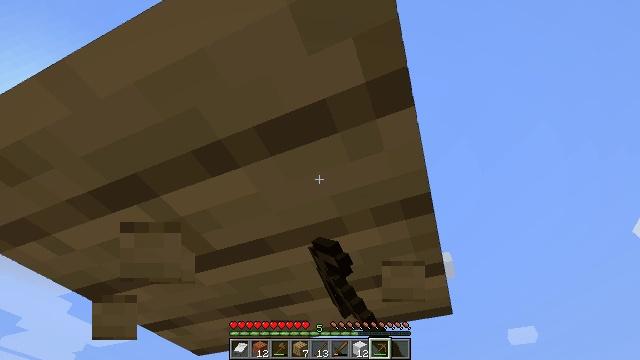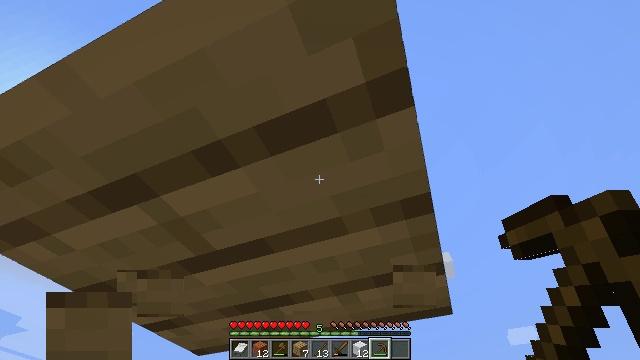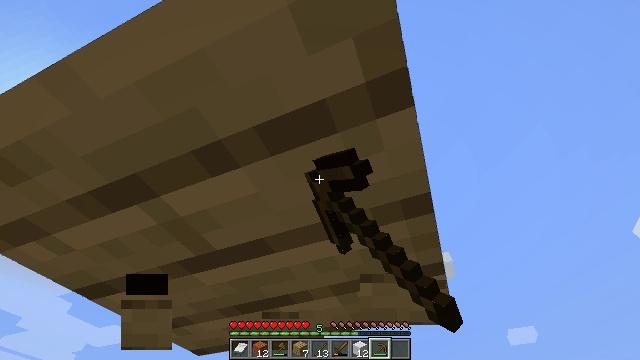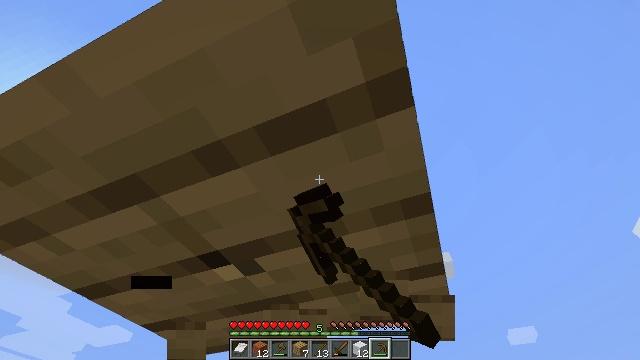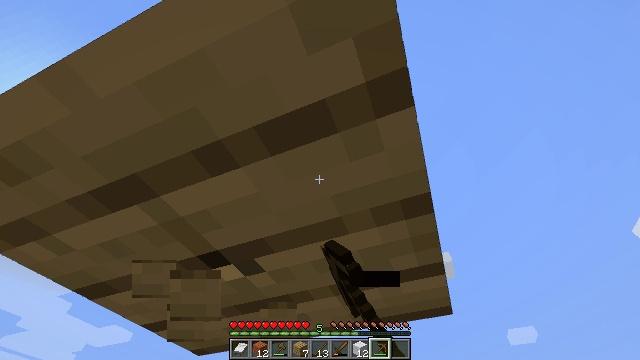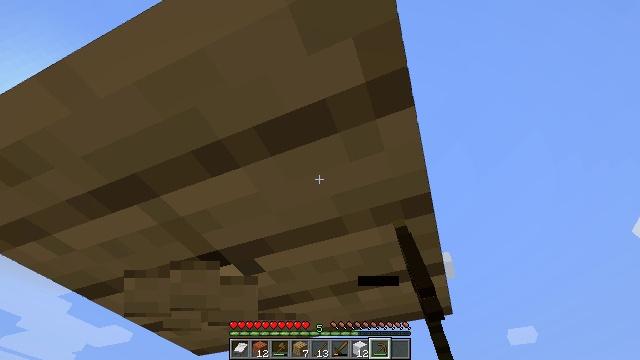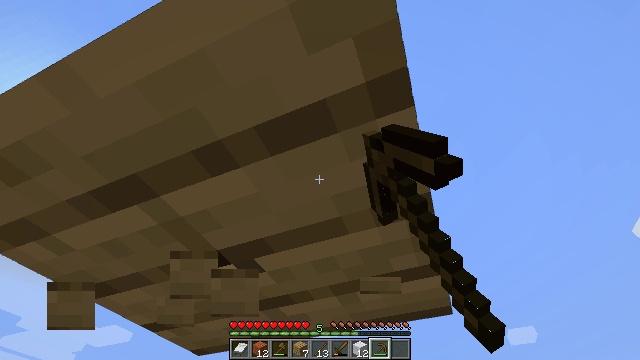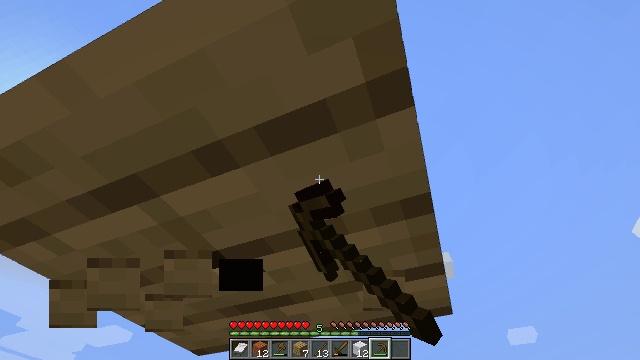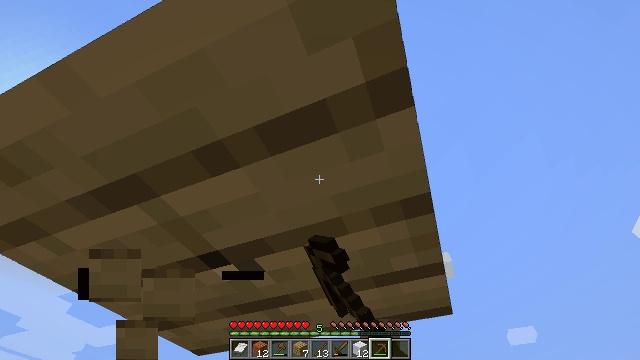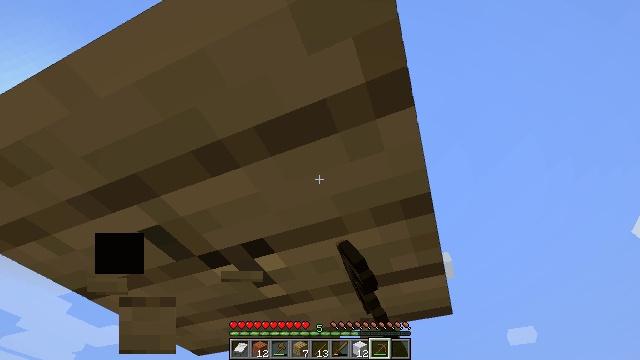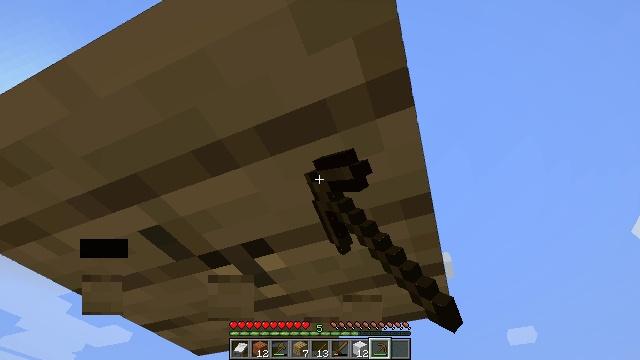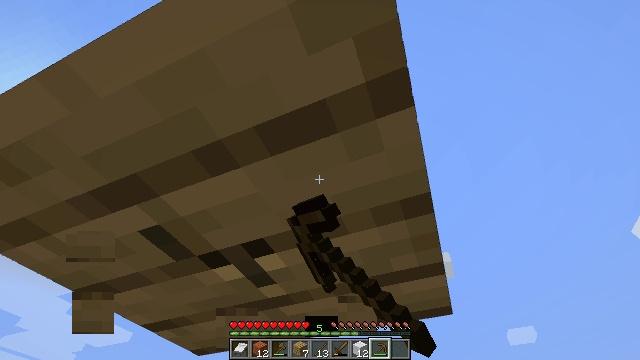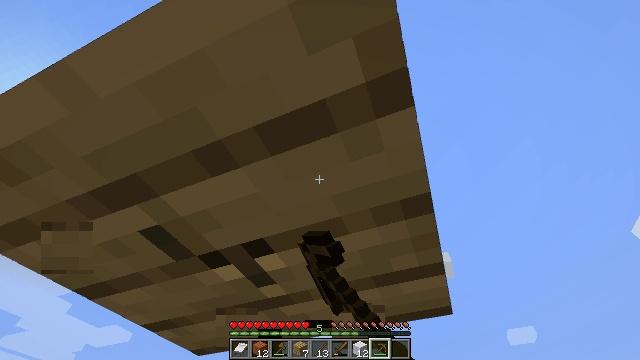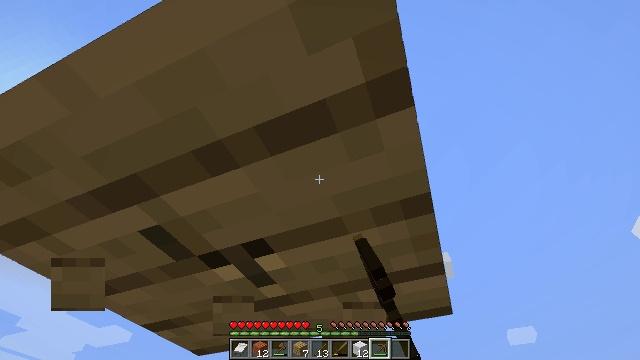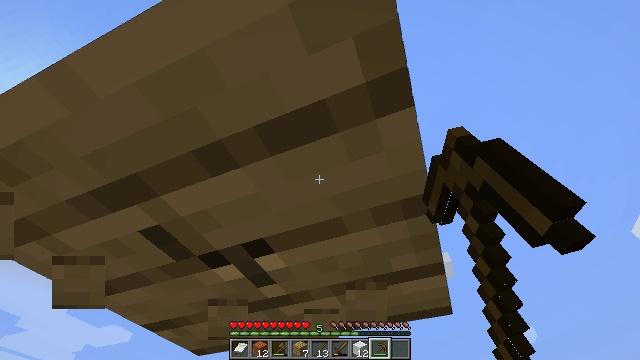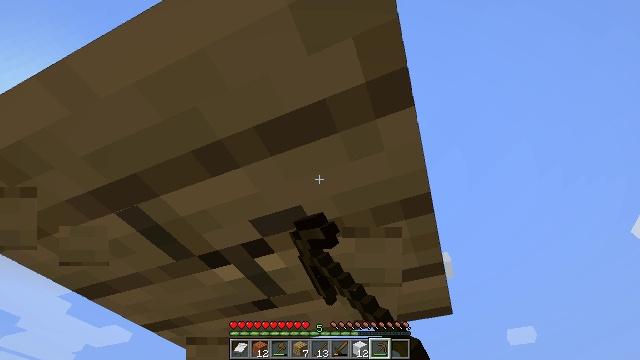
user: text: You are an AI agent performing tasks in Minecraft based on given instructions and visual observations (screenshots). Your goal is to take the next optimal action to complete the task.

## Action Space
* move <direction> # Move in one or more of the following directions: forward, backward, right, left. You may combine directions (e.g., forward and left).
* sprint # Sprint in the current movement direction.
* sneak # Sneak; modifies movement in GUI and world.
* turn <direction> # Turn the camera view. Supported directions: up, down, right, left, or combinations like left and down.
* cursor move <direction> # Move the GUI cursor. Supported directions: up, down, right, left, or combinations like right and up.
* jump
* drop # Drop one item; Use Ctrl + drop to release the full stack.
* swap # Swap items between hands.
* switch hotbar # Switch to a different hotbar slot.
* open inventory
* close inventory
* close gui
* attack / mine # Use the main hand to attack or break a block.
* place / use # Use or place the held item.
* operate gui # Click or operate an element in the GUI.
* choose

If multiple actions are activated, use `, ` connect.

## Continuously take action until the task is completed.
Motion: motion action
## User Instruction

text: Collect the oak planks from the structure.
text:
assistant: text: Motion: attack / mine
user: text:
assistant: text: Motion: attack / mine
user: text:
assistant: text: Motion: attack / mine
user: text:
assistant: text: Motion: attack / mine
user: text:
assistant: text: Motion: attack / mine
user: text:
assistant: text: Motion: attack / mine
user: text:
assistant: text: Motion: attack / mine
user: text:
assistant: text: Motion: attack / mine
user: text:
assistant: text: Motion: attack / mine
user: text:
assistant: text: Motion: attack / mine
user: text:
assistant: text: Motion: attack / mine
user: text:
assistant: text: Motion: attack / mine
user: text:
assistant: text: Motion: attack / mine
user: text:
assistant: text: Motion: attack / mine
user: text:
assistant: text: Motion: attack / mine
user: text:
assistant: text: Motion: attack / mine
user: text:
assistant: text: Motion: attack / mine
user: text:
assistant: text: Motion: attack / mine
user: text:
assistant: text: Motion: attack / mine
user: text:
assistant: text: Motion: attack / mine
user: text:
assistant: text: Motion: attack / mine
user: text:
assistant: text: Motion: attack / mine
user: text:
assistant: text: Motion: attack / mine
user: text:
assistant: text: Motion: attack / mine
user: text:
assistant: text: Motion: attack / mine
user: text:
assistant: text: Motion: attack / mine
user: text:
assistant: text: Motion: attack / mine
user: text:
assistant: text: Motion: attack / mine
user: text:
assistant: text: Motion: attack / mine
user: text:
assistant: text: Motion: attack / mine